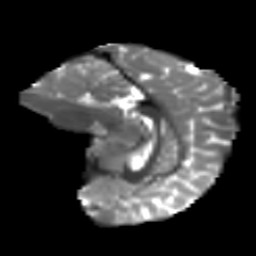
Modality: T2w
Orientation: sagittal
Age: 15
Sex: female
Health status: ill
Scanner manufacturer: ge
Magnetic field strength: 3 T
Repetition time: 6.752 s
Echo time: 0.079 s